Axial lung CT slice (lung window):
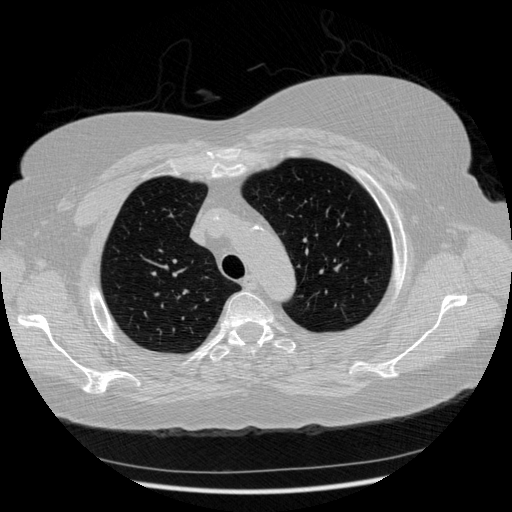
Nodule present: no